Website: bh-photo
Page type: order-tracking
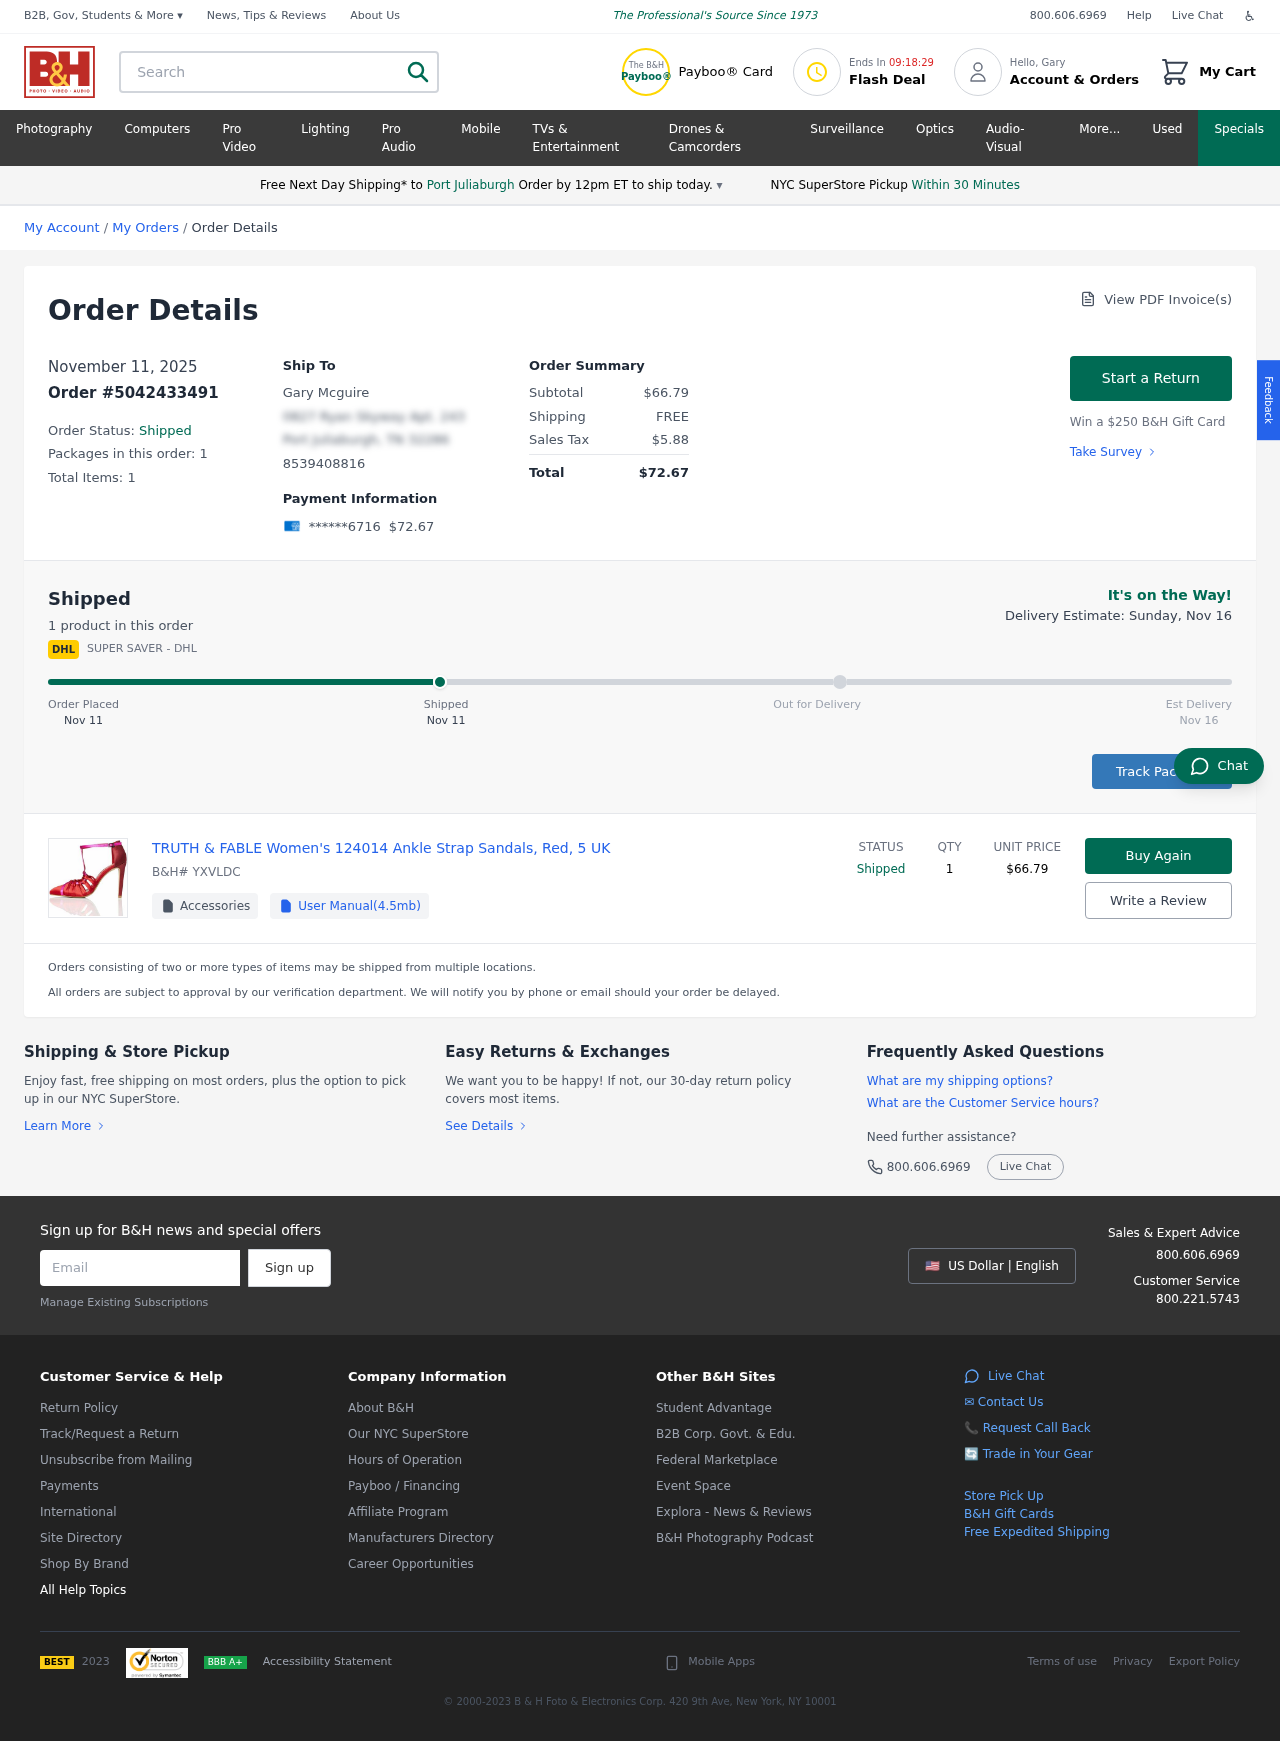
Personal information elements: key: PII_CARD_LAST4
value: ******6716
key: PII_CITY
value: Port Juliaburgh
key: PII_EMAIL
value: garymcguire@hotmail.com
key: PII_FIRSTNAME
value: Gary
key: PII_FULLNAME
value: Gary Mcguire
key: PII_PHONE
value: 8539408816
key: PII_STREET
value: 0827 Ryan Skyway Apt. 243
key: PII_CITY_STATE_ZIP
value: Port Juliaburgh, TN 32286
Product elements: key: PRODUCT1_NAME
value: TRUTH & FABLE Women's 124014 Ankle Strap Sandals, Red, 5 UK
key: PRODUCT1_PRICE
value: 66.79
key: PRODUCT1_QUANTITY
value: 1
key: PRODUCT1_SKU
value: YXVLDC
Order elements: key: ORDER_DATE
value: Nov 11
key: ORDER_DATE
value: November 11, 2025
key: ORDER_ID
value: Order #5042433491
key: ORDER_NUM_PACKAGES
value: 1
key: ORDER_NUM_ITEMS
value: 1
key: ORDER_NUM_ITEMS
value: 1 product
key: ORDER_TOTAL
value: $72.67
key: ORDER_SUBTOTAL
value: $66.79
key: ORDER_SHIPPING_COST
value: FREE
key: ORDER_TAX
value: $5.88
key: ORDER_DELIVERY_DATE
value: Nov 16
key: ORDER_DELIVERY_DATE
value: Delivery Estimate: Sunday, Nov 16
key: ORDER_SHIPPING_DATE
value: Nov 11
Search elements: key: HEADER_SEARCH
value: Search